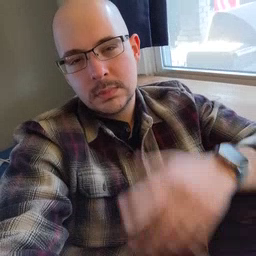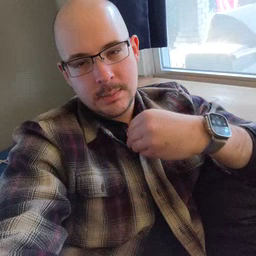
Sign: sleep